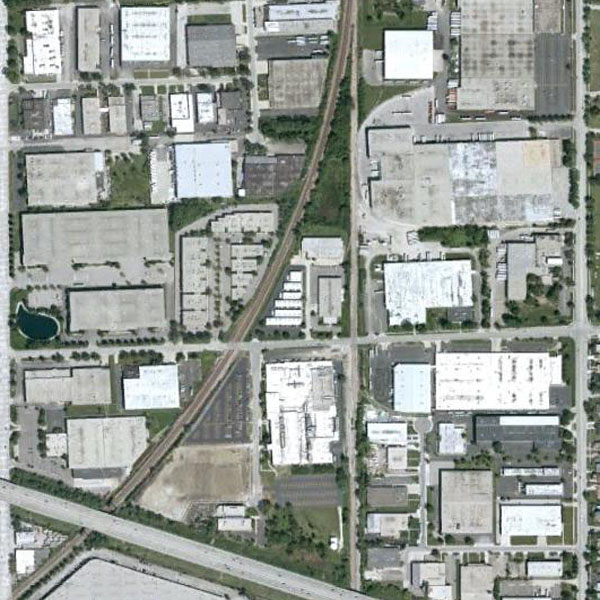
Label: Industrial